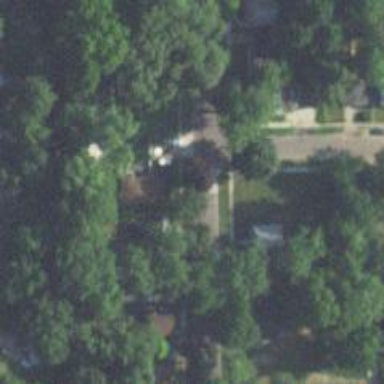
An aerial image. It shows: Residential road.